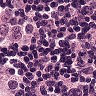
Metastatic tissue present: yes